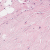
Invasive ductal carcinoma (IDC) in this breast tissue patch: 0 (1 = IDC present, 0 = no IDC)